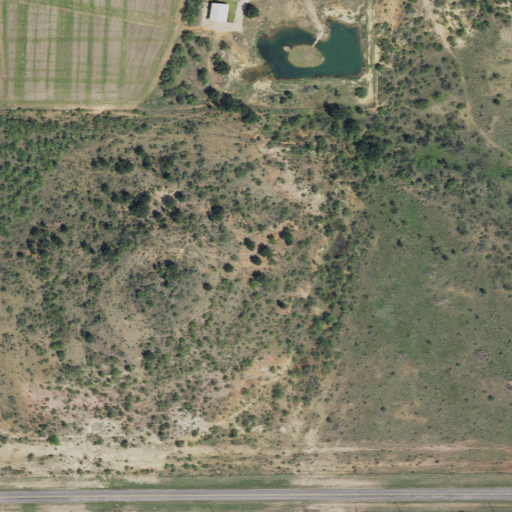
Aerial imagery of mountain in Texas named Spy Mountain containing grassland, shrub, medium intensity development, low intensity development, high intensity development, and open development